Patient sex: F
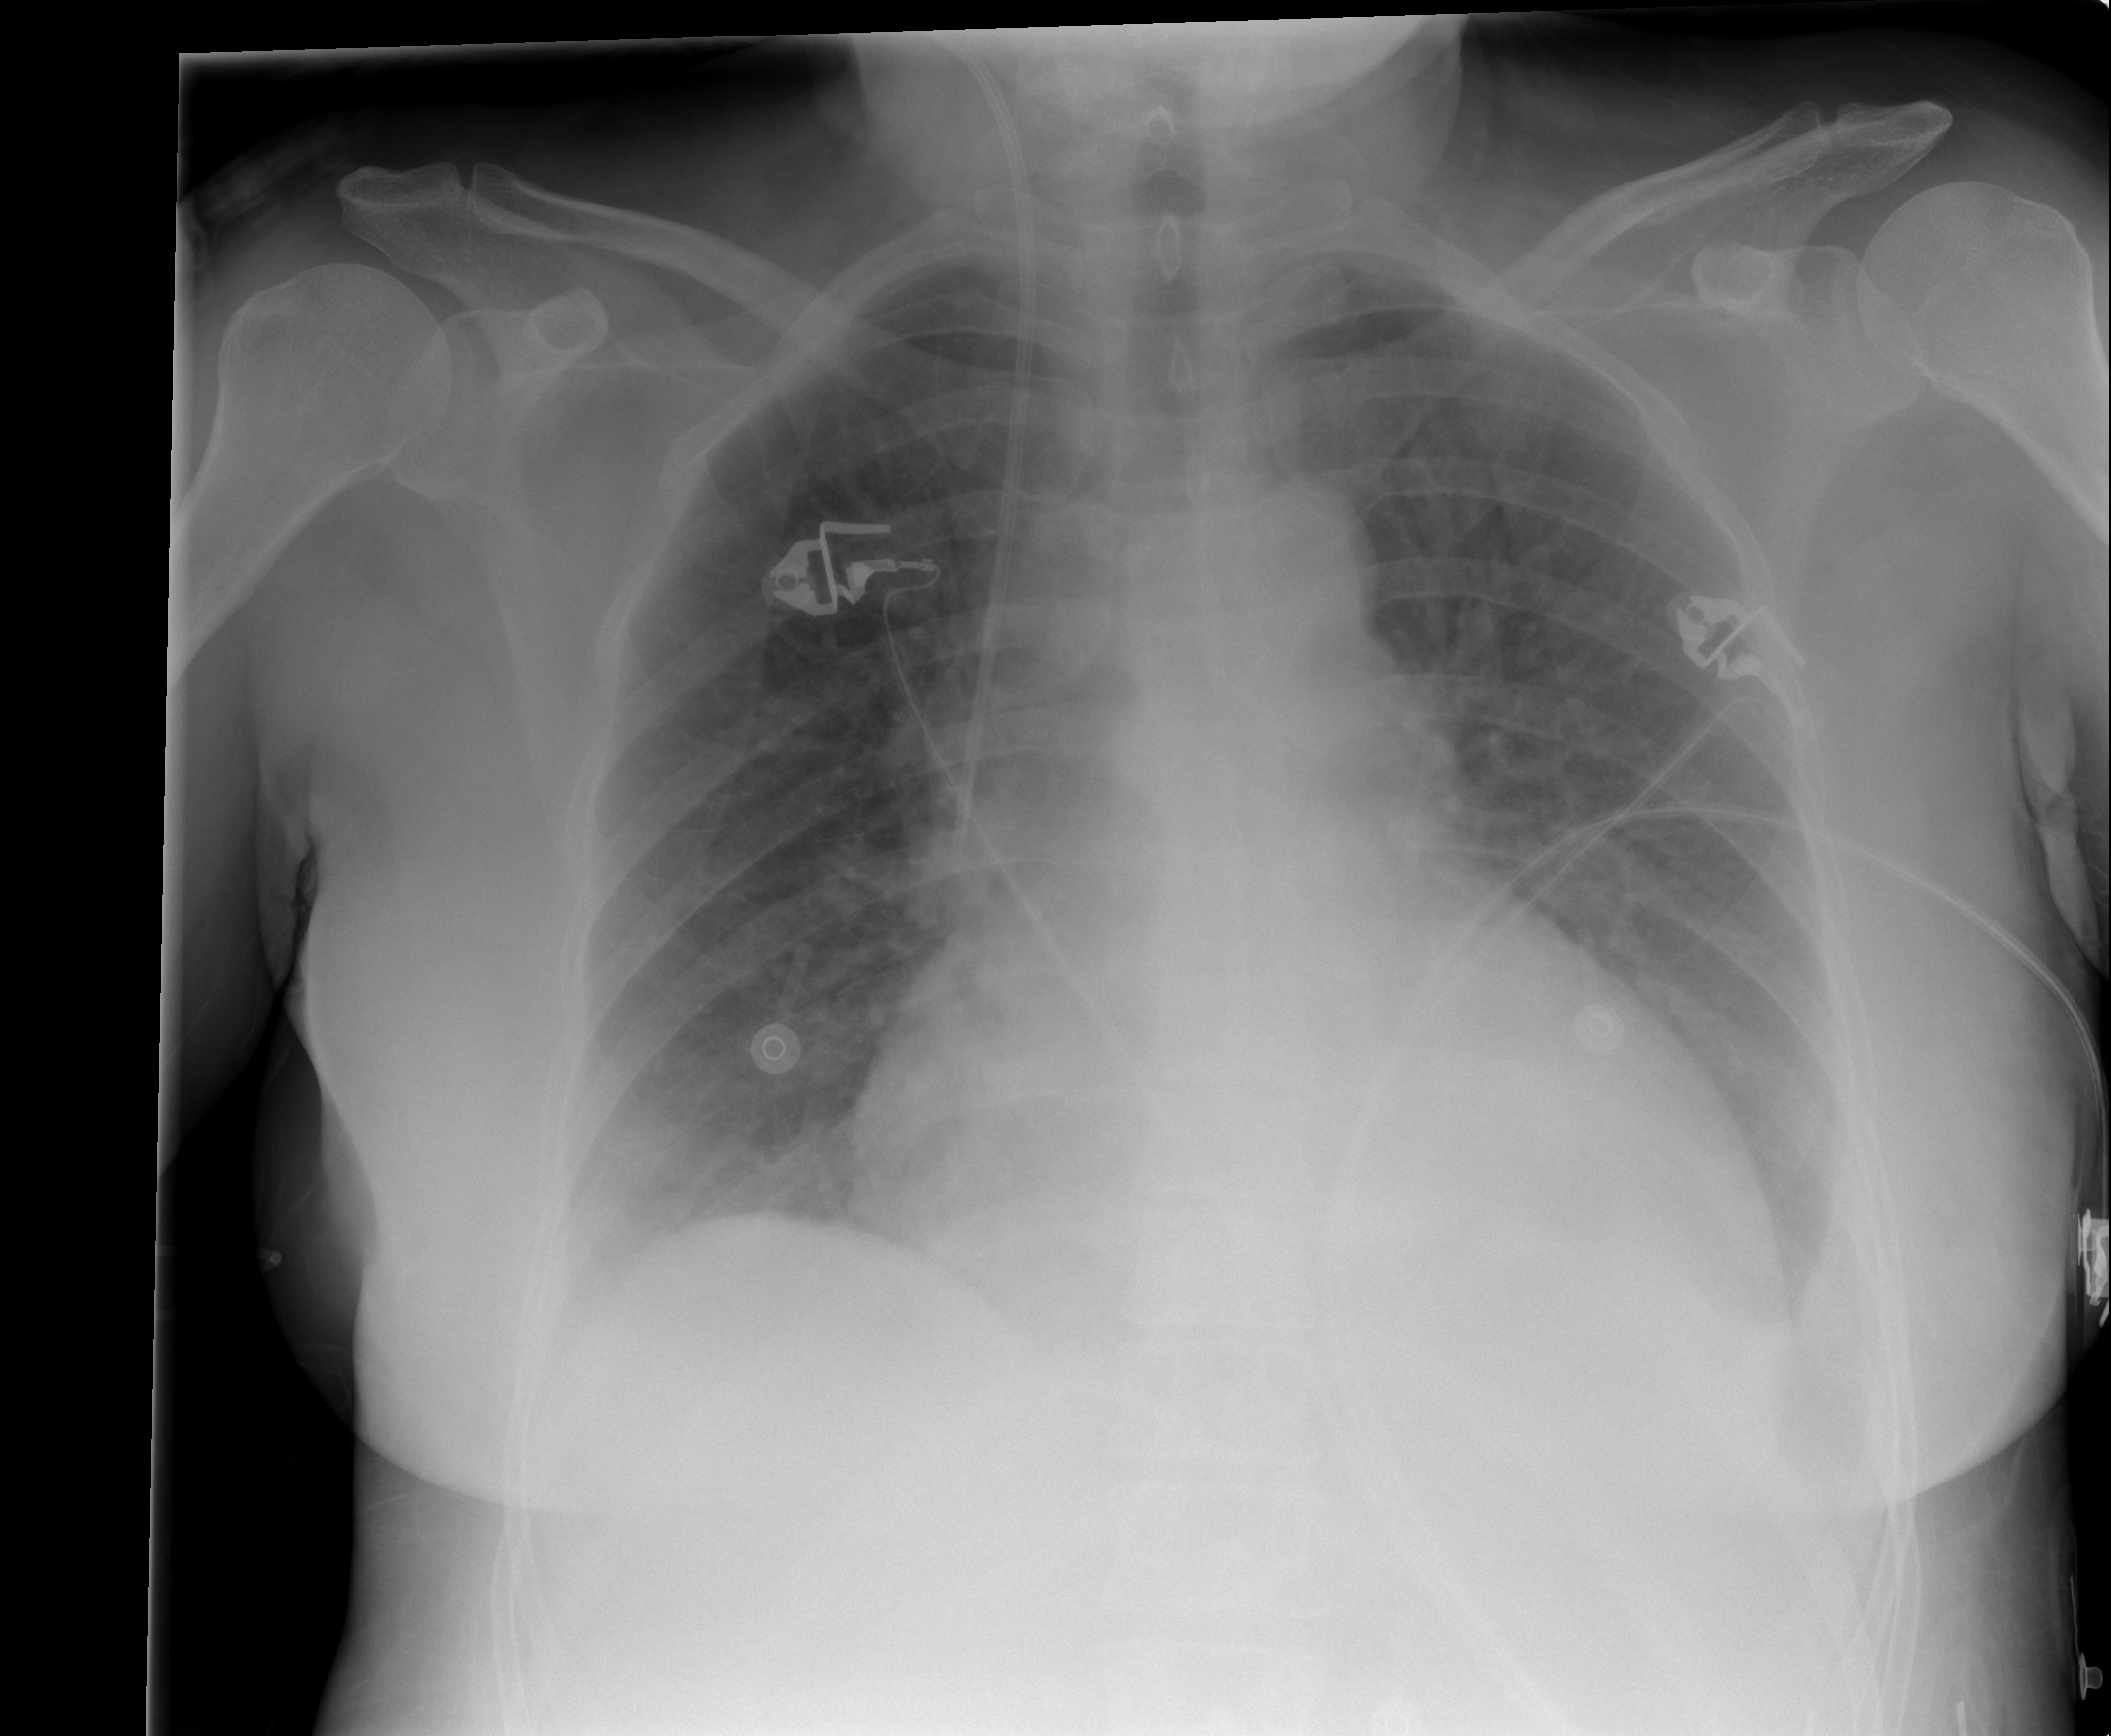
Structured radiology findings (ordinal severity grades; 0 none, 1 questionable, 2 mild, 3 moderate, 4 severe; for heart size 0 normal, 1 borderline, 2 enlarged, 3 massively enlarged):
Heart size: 2
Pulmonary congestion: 2
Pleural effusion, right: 1
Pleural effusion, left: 2
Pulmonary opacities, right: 0
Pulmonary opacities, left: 0
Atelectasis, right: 2
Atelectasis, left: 0